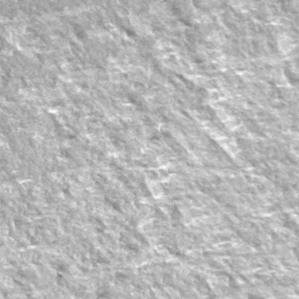
Label: frost